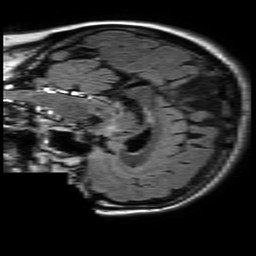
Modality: FLAIR
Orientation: sagittal
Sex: female
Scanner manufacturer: philips
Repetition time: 11 s
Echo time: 0.125 s